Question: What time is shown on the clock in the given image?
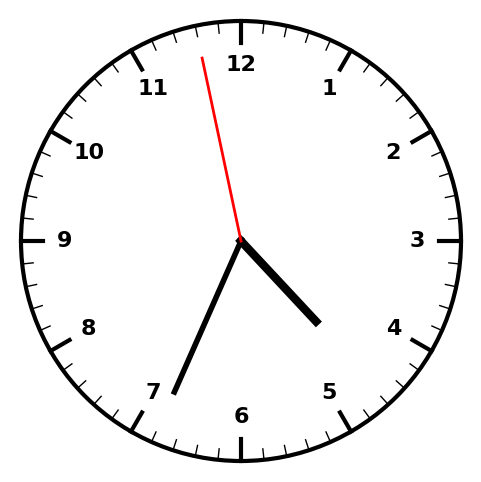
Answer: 04:33:58